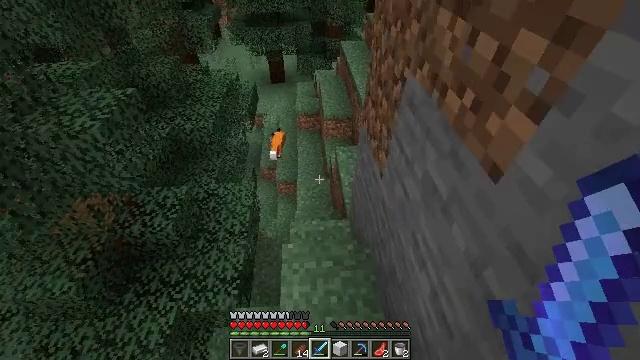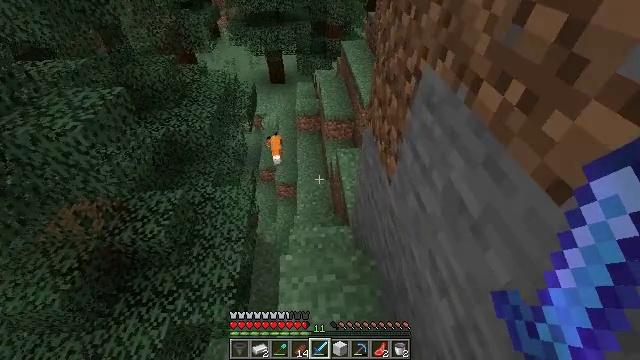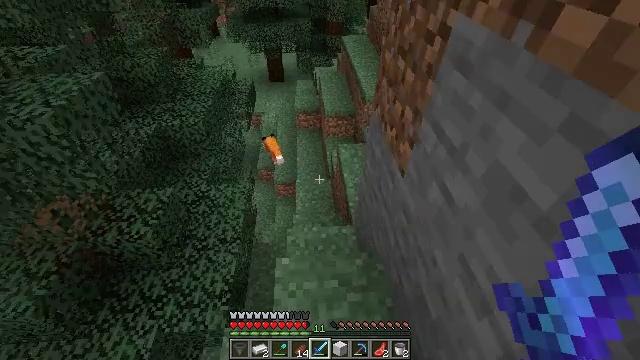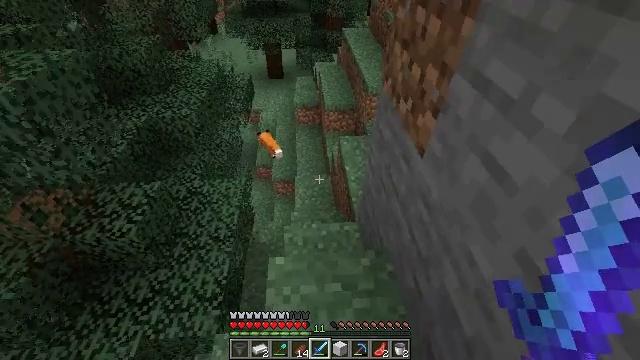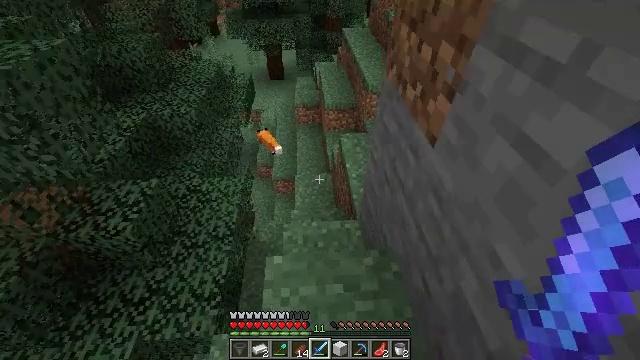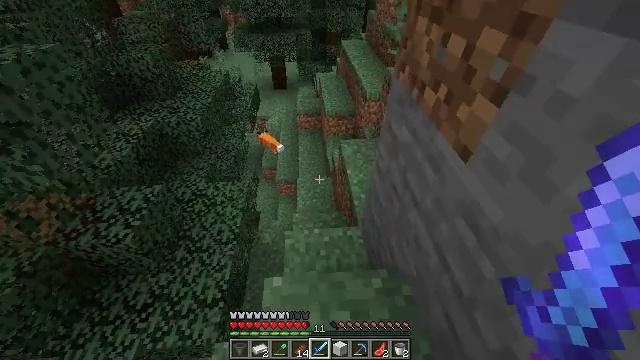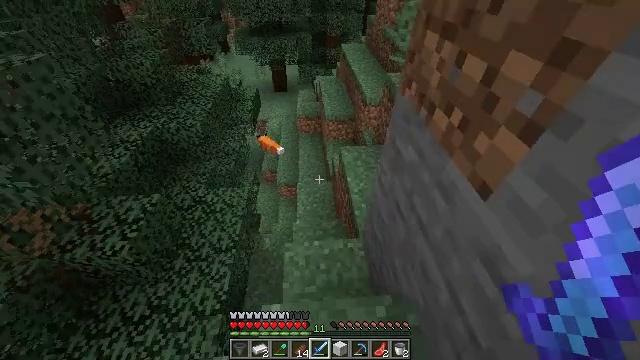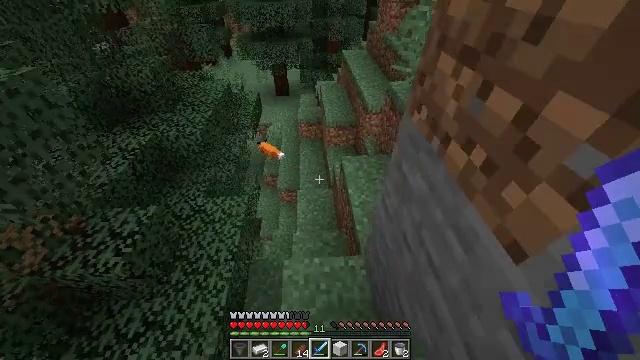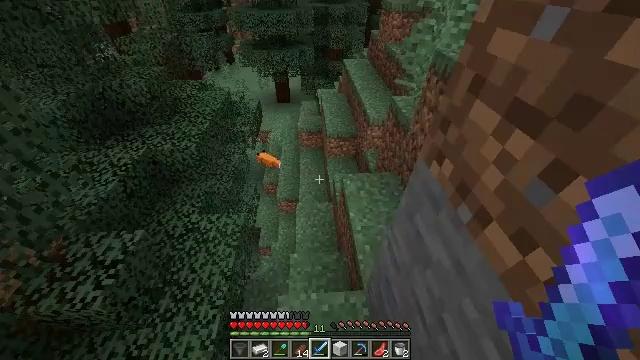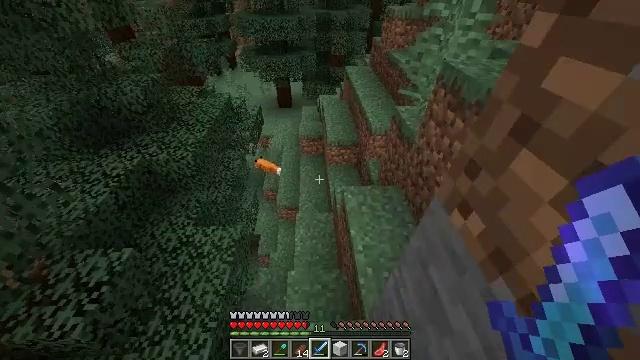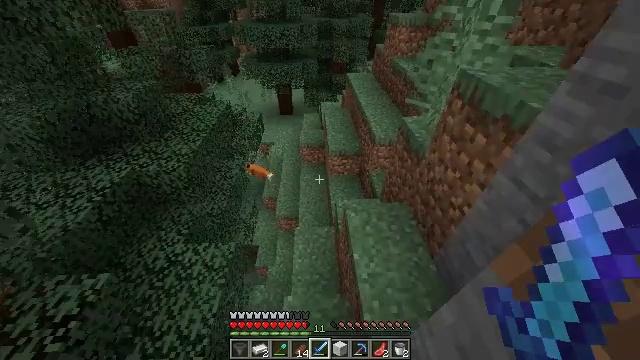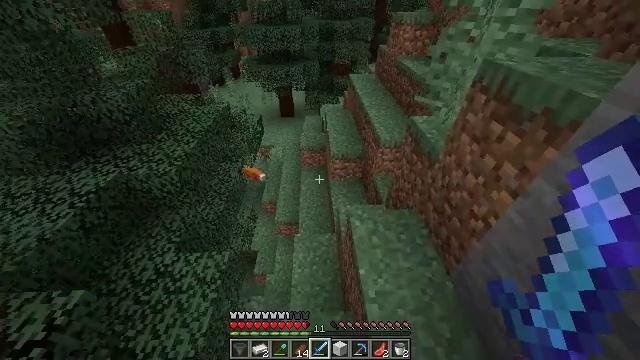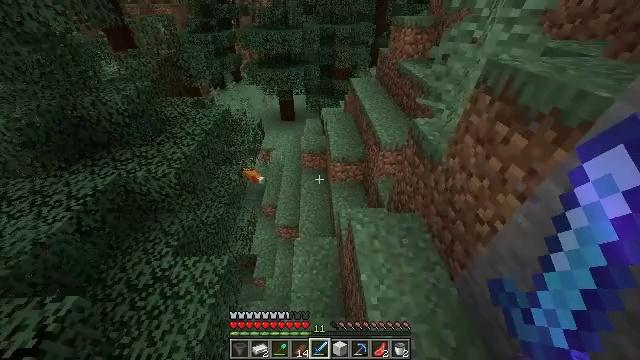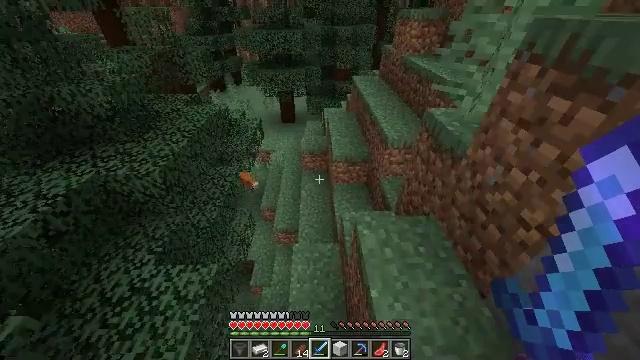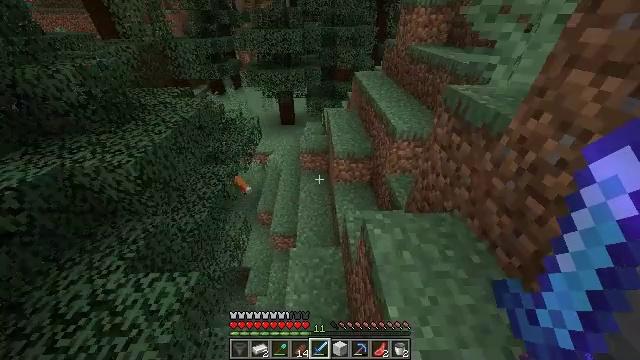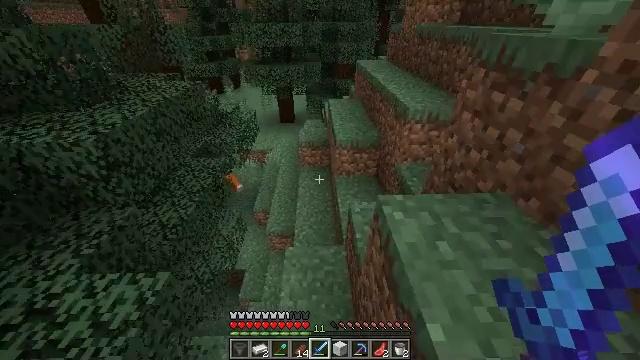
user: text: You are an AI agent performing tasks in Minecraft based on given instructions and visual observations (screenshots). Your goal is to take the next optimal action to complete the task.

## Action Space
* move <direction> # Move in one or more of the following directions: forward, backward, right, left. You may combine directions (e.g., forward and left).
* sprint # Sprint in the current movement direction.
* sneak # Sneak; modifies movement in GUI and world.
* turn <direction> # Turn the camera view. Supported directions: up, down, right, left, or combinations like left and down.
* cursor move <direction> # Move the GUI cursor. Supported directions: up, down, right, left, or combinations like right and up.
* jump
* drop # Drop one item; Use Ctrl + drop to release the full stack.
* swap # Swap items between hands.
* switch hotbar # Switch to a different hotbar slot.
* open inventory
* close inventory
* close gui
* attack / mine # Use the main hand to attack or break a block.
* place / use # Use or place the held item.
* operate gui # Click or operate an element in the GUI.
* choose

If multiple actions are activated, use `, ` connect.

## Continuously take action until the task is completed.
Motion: motion action
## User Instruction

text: Remove the large fern from the terrain.
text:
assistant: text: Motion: move forward
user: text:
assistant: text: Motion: move forward
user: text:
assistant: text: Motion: move forward, sprint
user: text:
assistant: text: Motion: move forward, sprint
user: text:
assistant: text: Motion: move forward, sprint
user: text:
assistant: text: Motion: move forward, sprint
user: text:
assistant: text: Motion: move forward
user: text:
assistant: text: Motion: move forward
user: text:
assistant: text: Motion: move forward
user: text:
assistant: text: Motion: move forward, turn up
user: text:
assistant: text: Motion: move forward
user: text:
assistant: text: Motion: move forward
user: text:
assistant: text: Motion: move forward, turn up
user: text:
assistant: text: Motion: move forward, turn up
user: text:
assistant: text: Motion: move forward, sprint
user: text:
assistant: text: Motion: move forward, sprint, turn up
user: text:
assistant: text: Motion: move forward, sprint
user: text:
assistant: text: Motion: move forward, sprint
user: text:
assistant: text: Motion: move forward, sprint
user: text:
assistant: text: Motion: move forward
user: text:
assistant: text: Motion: move forward
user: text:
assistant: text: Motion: move forward
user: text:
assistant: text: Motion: move forward
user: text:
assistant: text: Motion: move forward, sprint
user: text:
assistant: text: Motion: move forward, sprint
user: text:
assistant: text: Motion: move forward, sprint
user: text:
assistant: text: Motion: move forward, sprint
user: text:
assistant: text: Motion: move forward, turn left
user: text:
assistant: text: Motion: move forward, turn left
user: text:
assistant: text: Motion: move forward